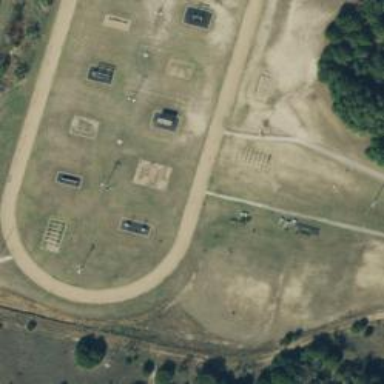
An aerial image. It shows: Obstacle course located within recreation ground.